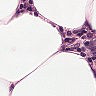
Metastatic tissue present: no